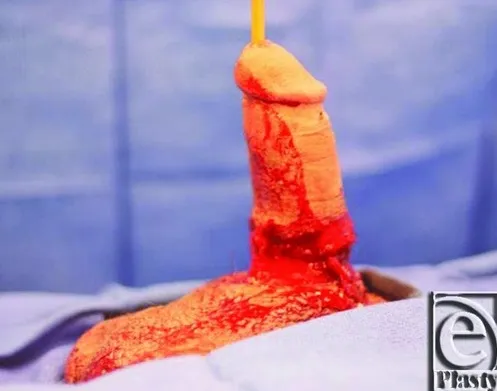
Figure after completed surgery. Following repair of 2 dorsal veins and no artery anastomosis, the replanted penis showed excellent perfusion with bright red bleeding and no venous congestion.
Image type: medical_photograph (other_medical_photograph)